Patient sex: F
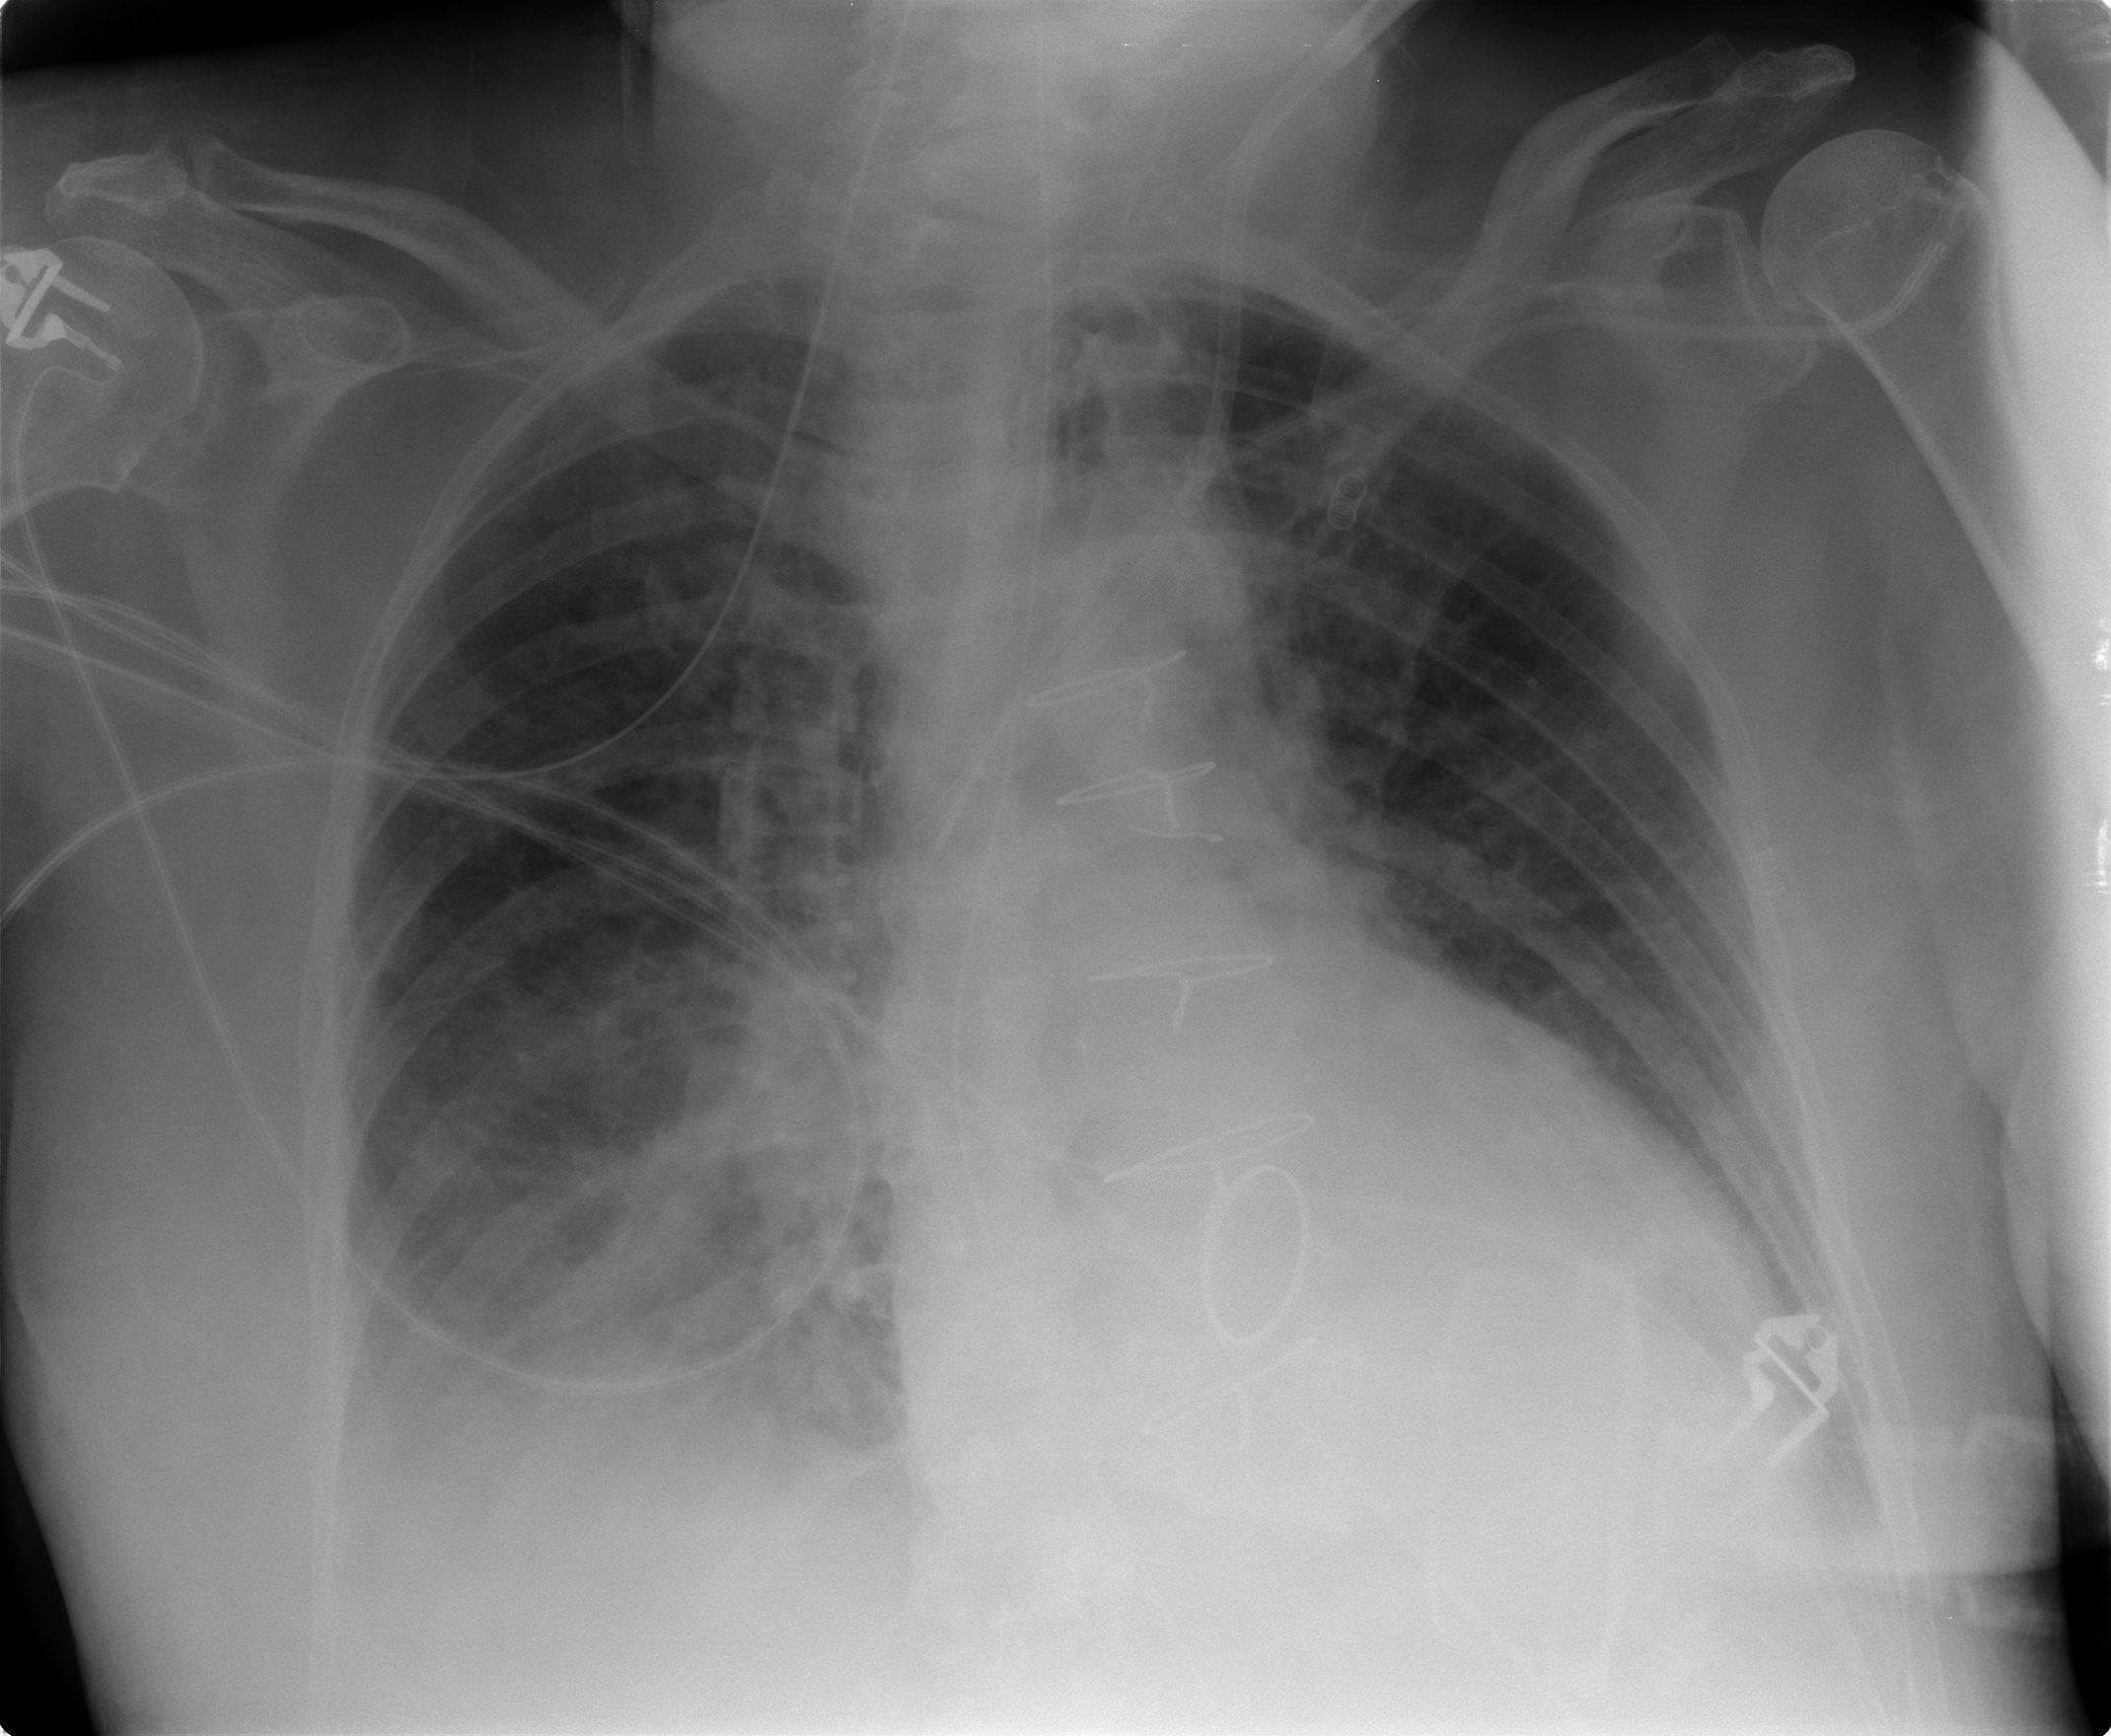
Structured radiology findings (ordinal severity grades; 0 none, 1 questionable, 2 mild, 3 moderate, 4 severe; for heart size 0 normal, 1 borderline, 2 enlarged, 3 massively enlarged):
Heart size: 2
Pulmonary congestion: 3
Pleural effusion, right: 2
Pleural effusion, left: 1
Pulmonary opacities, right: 2
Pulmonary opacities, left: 1
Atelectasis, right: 2
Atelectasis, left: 1